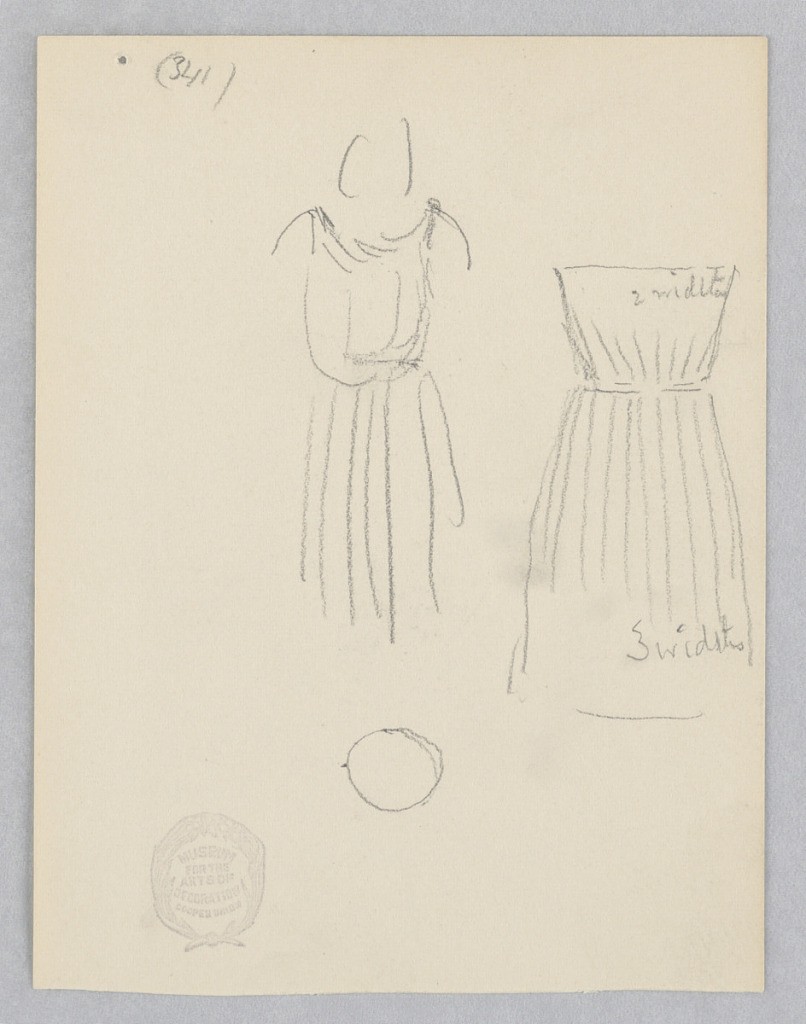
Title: Study for a woman, “Moods to Music,” Mendelssohn Glee Club, New York, NY
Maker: Robert Frederick Blum, American, 1857–1903
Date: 1893–1895
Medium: Graphite on wove paper
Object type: Drawing
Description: Sketch of a costume fitted for a female figure.